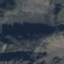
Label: HerbaceousVegetation